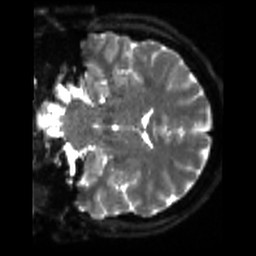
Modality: sbref
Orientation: coronal
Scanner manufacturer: siemens
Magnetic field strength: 3 T
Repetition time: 4 s
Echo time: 0.0594 s